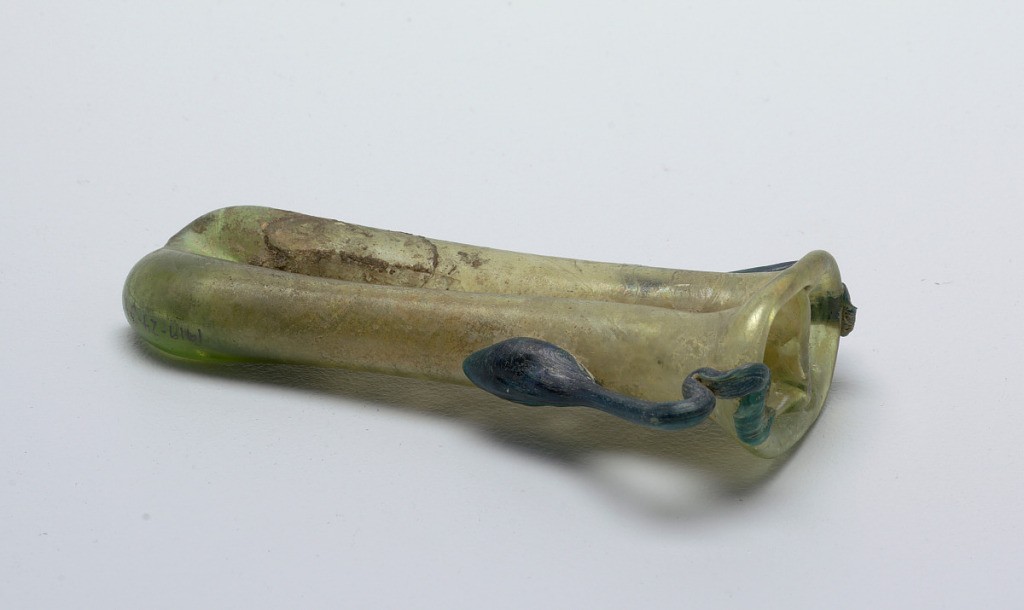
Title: Cosmetic flask
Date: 4th century
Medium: glass
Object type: lecythus
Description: Irridescent, pale green body of two conjoined tubes with flanged mouth and emerald green loop handles.